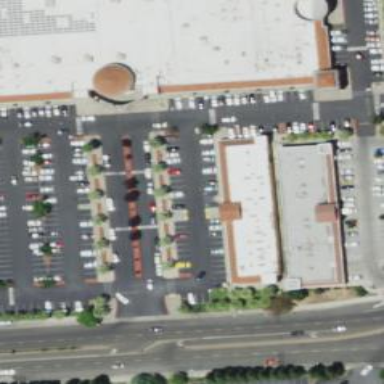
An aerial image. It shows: Parking area with surface.